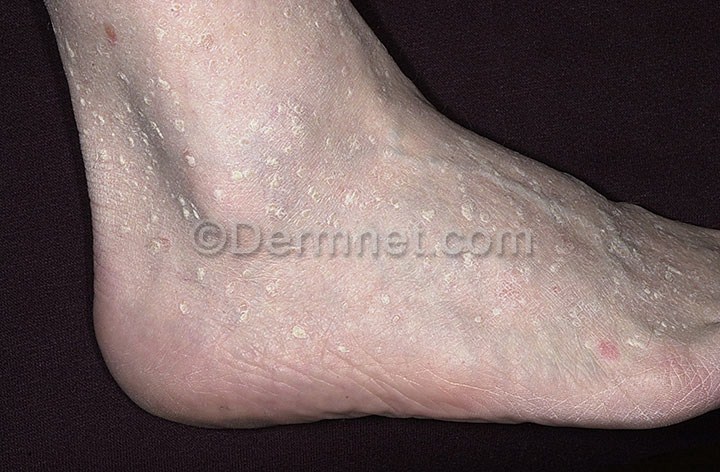
Disease: Seborrheic Keratoses and other Benign Tumors